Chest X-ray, PA view. Patient: 59 years old, sex F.
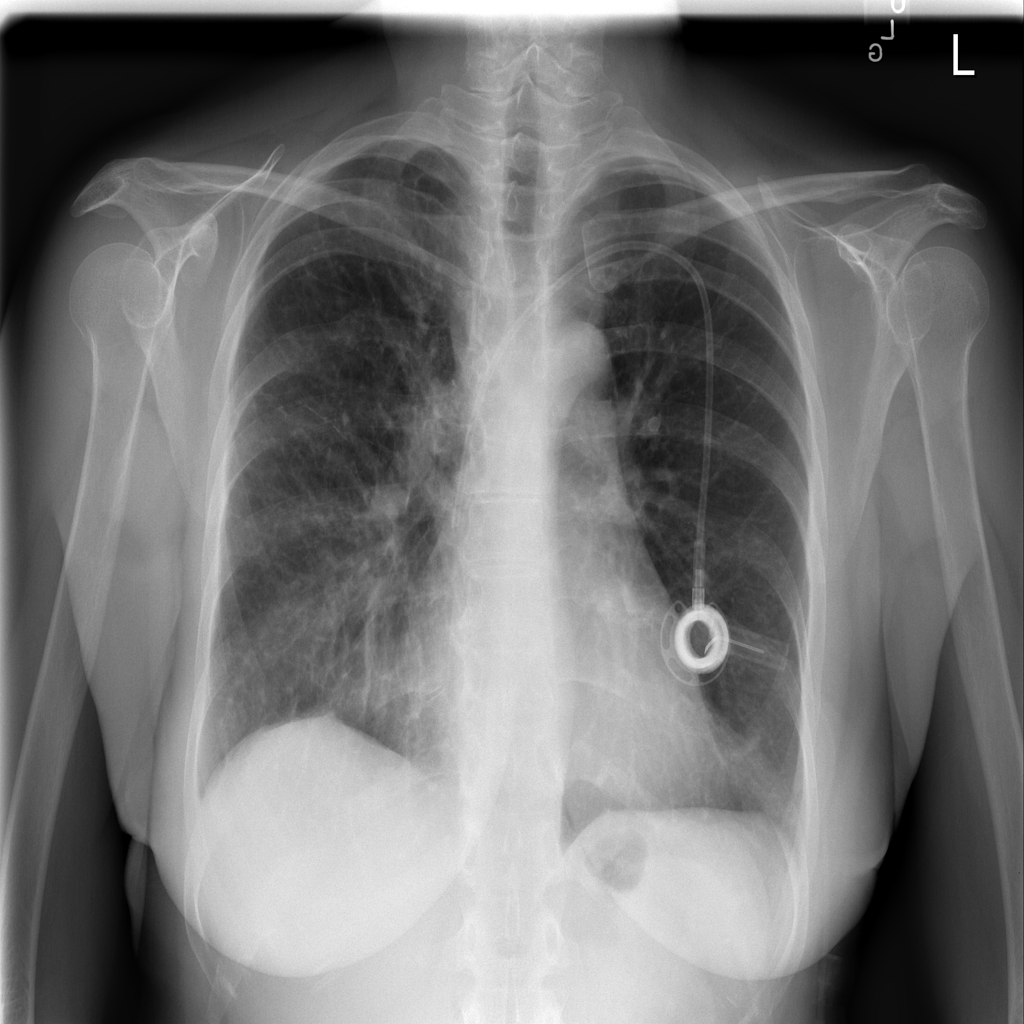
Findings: Infiltration